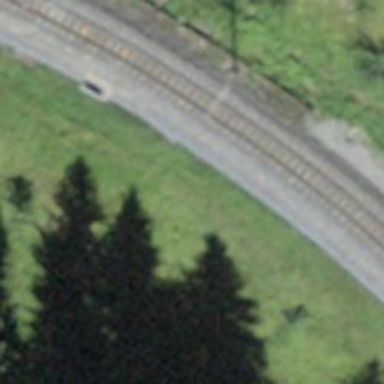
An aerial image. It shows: Narrow gauge railway with electrified contact lines.